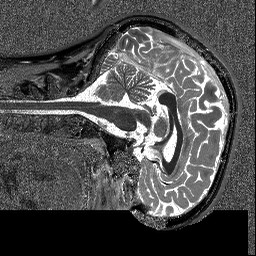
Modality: T1map
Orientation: sagittal
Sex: male